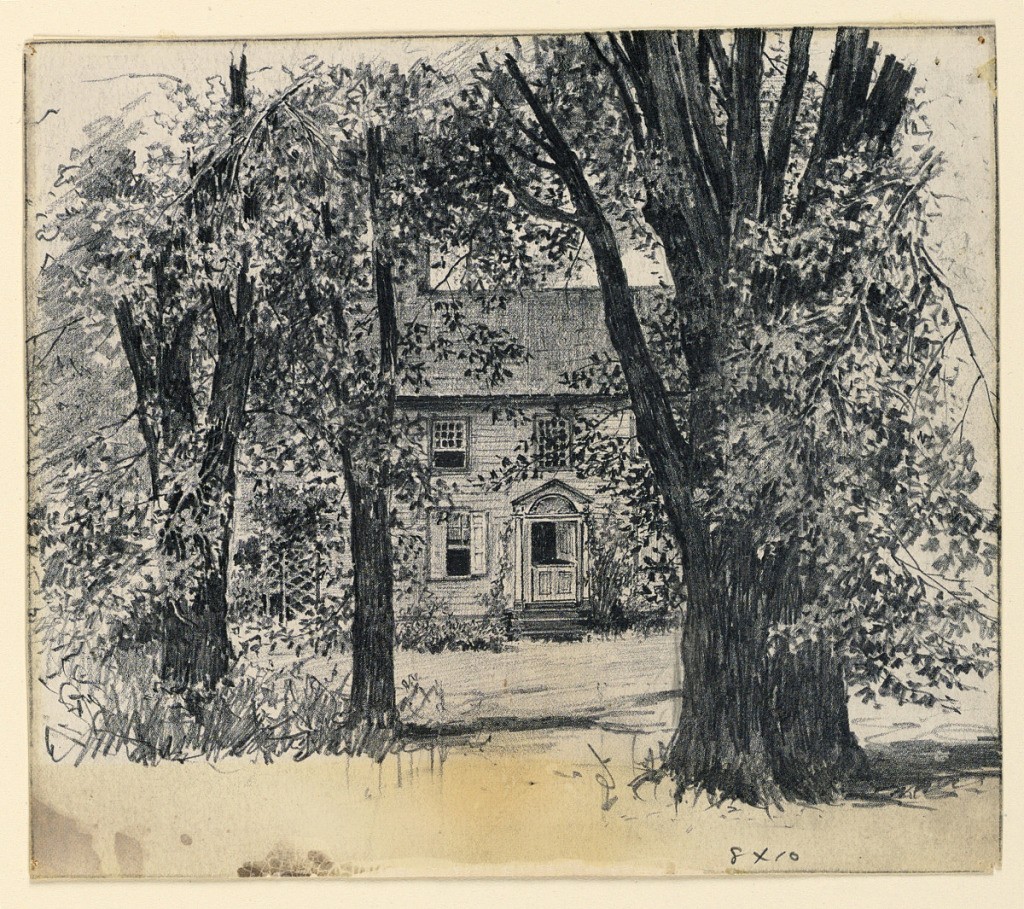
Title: Point Lookout
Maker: Mary A. Hallock Foote, American, 1847–1938
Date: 1883
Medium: Graphite on cream heavy wove paper
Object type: Drawing
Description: View of a house with Dutch door (top portion is shown open) through a grove of trees.
From Catalogue Card: Horizontal rectangle. View of the exterior of a Colonial type house, seen through the trees. The entrance has a portico and a dutch doorway, partially open.